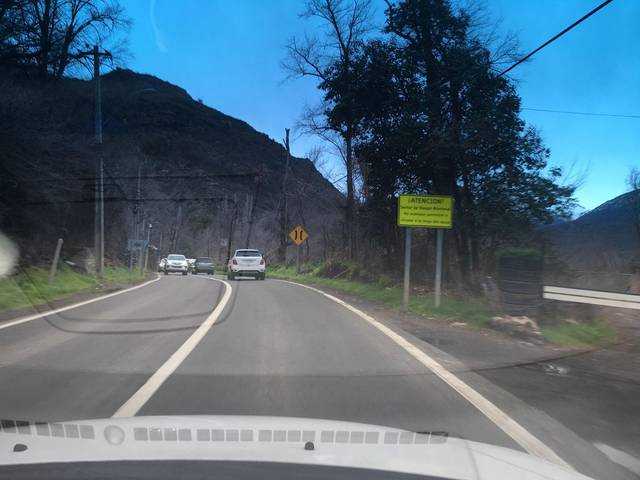
Region: Chile
Coordinates: -33.655, -70.35